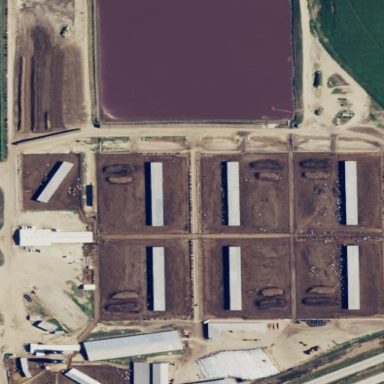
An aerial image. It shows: Feedlot within farmyard.